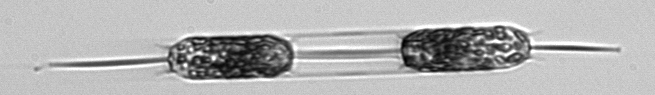
Label: Ditylum_brightwellii